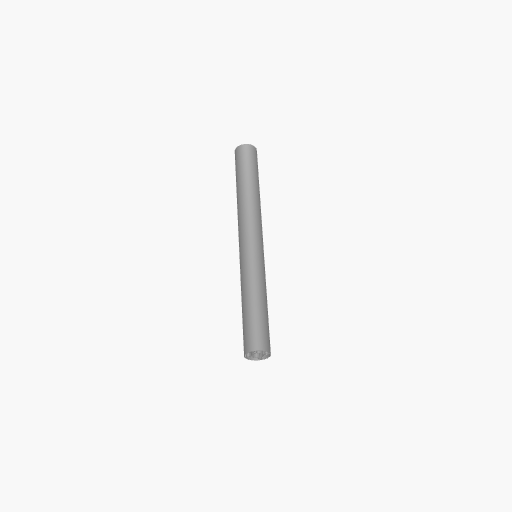
Part: GoTUBE312